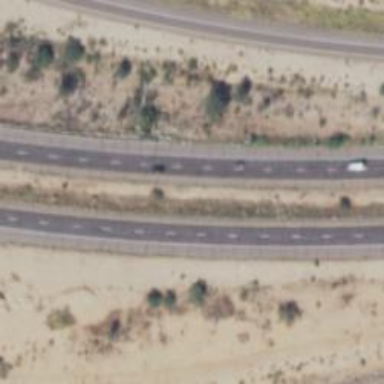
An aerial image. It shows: Expressway with asphalt surface classified as trunk highway.